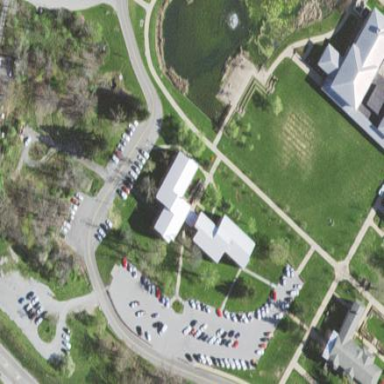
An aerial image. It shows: College building.